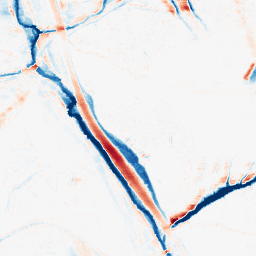
Category: morphological
Decomposition family: morphological_ellipse
Decomposition parameters: operation: average
width: 10
height: 20
Upsampling method: edge_directed
Upsampling parameters: scale: 4
Upsampling scale: 4